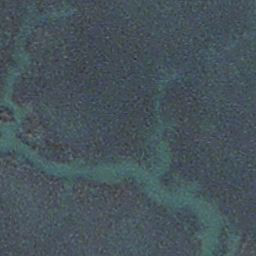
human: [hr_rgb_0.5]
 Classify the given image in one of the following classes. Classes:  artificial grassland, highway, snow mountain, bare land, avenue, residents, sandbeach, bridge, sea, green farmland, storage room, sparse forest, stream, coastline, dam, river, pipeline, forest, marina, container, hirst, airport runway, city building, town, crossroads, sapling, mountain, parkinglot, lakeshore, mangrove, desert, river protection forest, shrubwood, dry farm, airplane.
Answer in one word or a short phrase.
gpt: stream